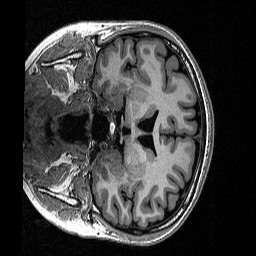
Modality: T1w
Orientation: coronal
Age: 21
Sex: female
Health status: healthy
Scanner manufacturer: siemens
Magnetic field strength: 1.5 T
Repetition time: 2.73 s
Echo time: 0.00357 s